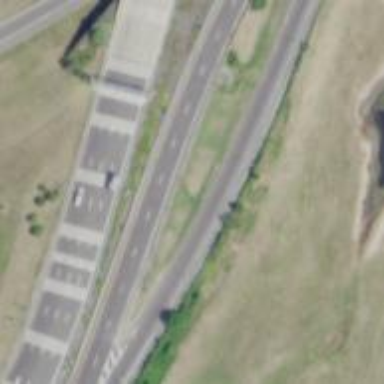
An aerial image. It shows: Expressway with asphalt surface categorized as trunk highway.